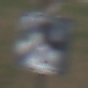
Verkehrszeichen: VerlaufVorfahrtsstrasse10
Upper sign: VorfahrtGewaehren
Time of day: MorningAfternoon
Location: Outdoor (Suburban)
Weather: PartlyCloudy
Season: NotSpecified
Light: Natural